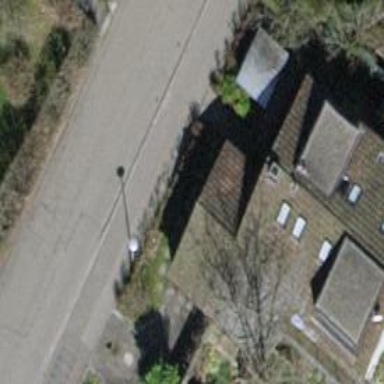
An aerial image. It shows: Detached building with gabled tile roof.